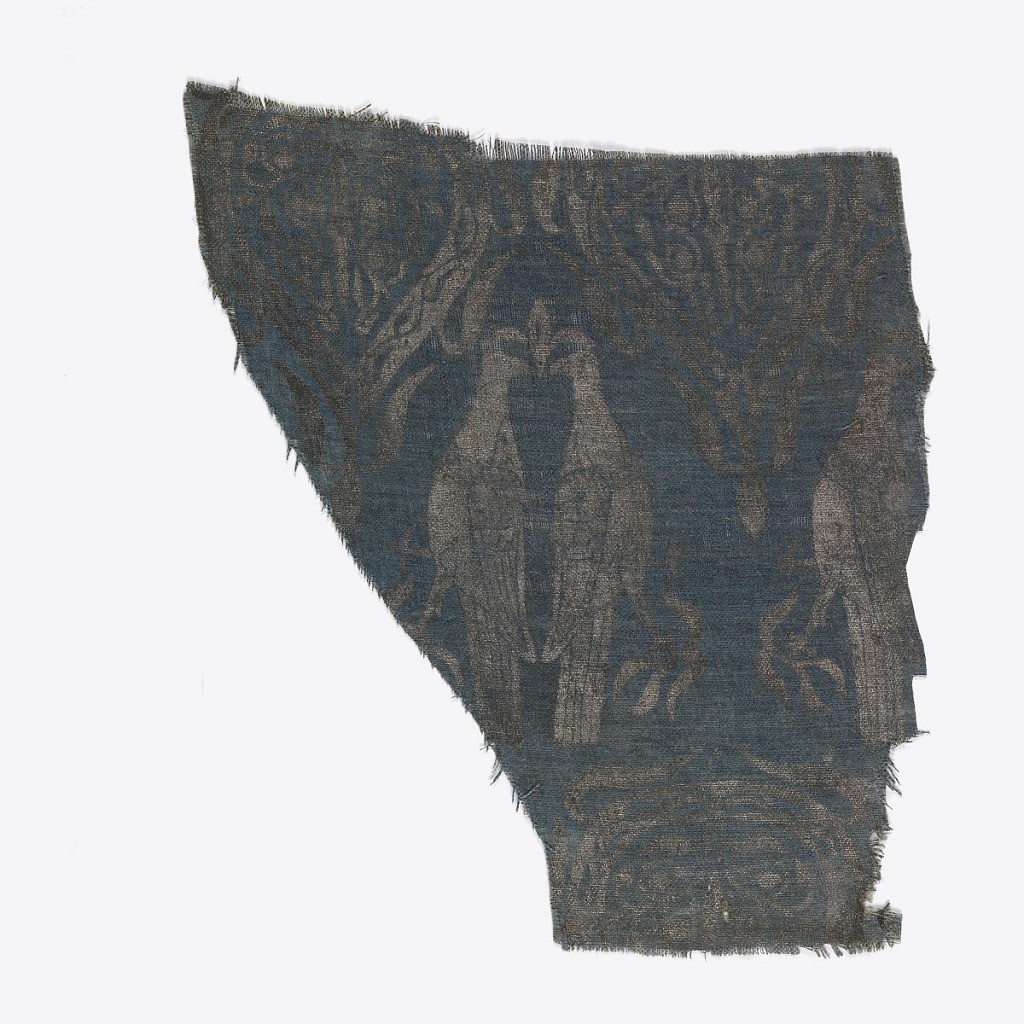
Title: "Ex. "Design by the Yard" Summer 56"???
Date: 13th–14th century
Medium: linen Technique: block printed with pigment on plain weave
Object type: Fragment
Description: Fragment of indigo dyed linen printed in silver with a design of addorsed, regardant birds in an ogival framework.